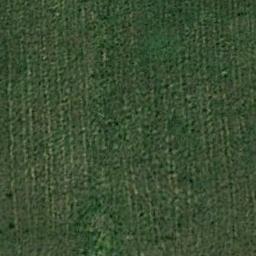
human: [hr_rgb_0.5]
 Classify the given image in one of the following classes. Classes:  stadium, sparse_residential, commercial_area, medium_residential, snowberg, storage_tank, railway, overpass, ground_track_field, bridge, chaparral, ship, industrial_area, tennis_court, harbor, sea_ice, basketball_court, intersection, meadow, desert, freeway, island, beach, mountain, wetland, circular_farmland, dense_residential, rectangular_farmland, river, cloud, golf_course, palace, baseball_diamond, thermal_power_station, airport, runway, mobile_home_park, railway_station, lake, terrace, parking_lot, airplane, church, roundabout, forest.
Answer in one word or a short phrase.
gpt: meadow